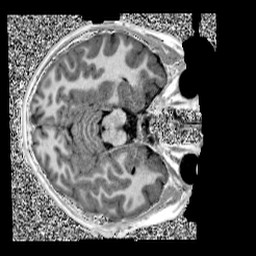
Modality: UNIT1
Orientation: axial
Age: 11
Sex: male
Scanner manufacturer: siemens
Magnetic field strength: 3 T
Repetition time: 4 s
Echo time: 0.00299 s